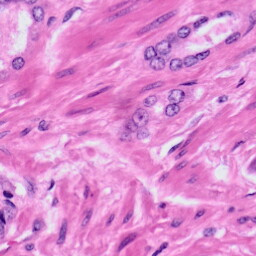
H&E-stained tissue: Prostate